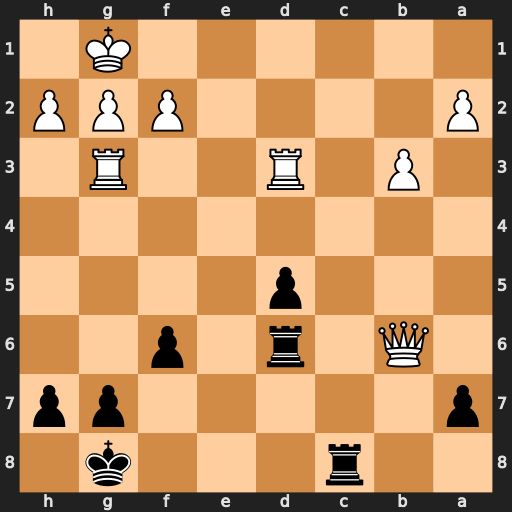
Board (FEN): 2r3k1/p5pp/1Q1r1p2/3p4/8/1P1R2R1/P4PPP/6K1
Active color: b
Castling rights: -
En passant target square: -
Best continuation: Rc1+ Rd1 Rxd1#